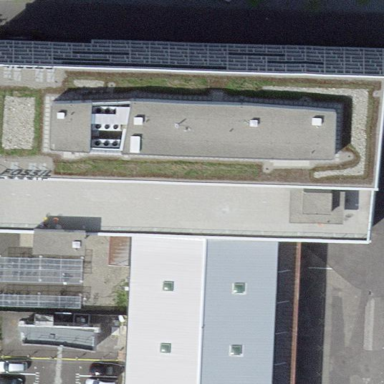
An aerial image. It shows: Office building.